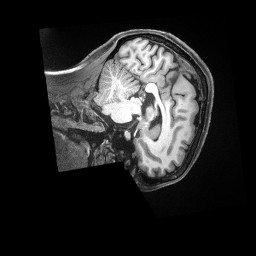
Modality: T1w
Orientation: sagittal
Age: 34
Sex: female
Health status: ill
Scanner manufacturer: siemens
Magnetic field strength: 3 T
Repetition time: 2.5 s
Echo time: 0.00181 s